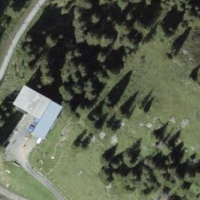
EUNIS habitat code: 23
Species observed at this site:
Achillea millefolium